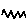
Label: zigzag